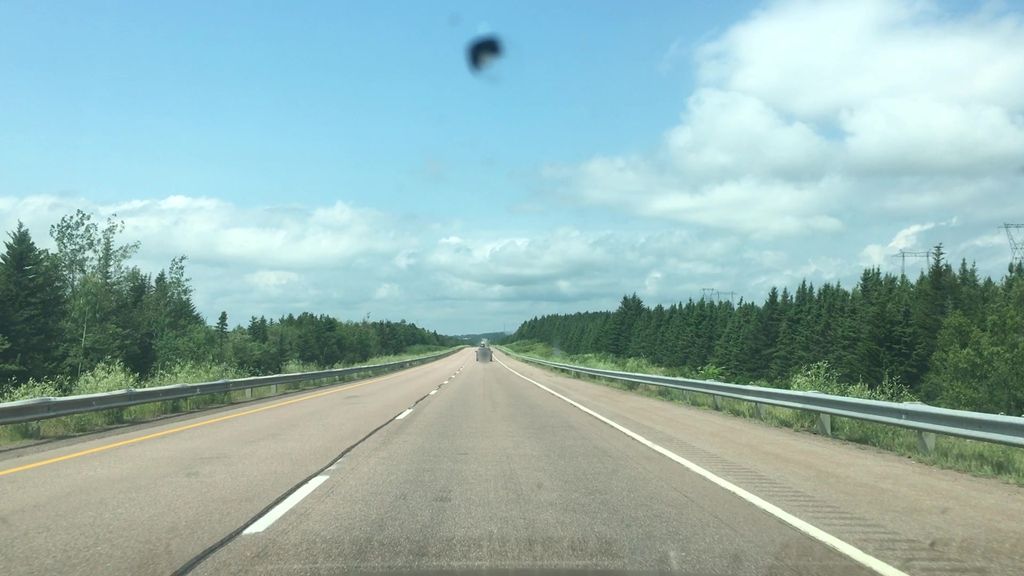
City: charlottetown